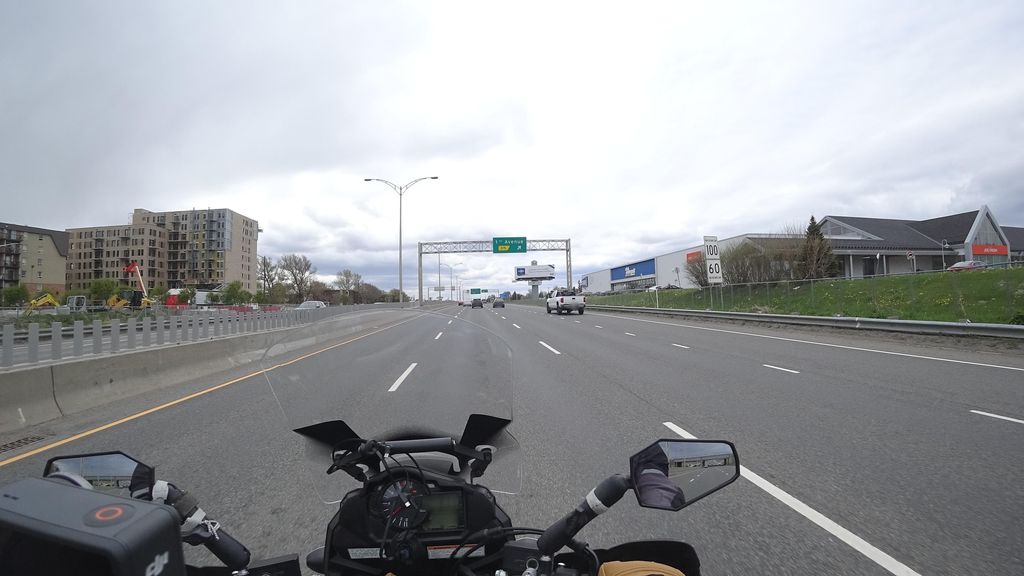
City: quebec_city